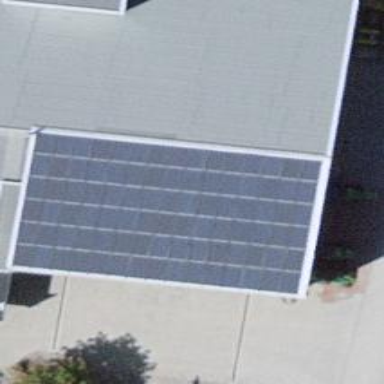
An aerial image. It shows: Solar power generator using photovoltaic method with solar photovoltaic panel types.